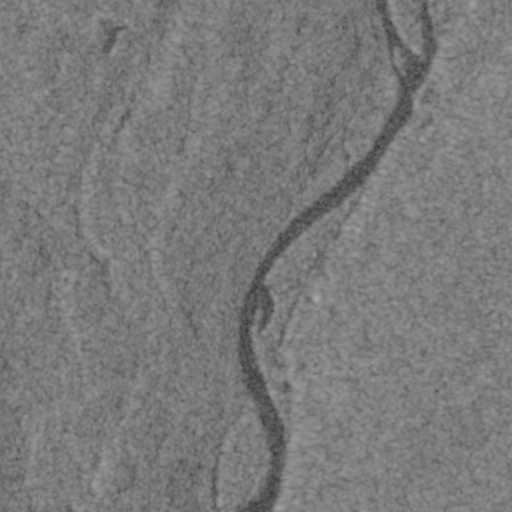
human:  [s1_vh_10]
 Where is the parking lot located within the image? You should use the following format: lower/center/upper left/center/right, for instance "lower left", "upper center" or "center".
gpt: The parking lot is located in the center of the image.
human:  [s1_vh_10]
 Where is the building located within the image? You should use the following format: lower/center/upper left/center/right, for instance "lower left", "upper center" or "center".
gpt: The building is located in the upper right of the image.
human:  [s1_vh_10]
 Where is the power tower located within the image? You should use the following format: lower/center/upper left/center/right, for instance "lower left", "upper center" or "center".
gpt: There is no power tower in the image.

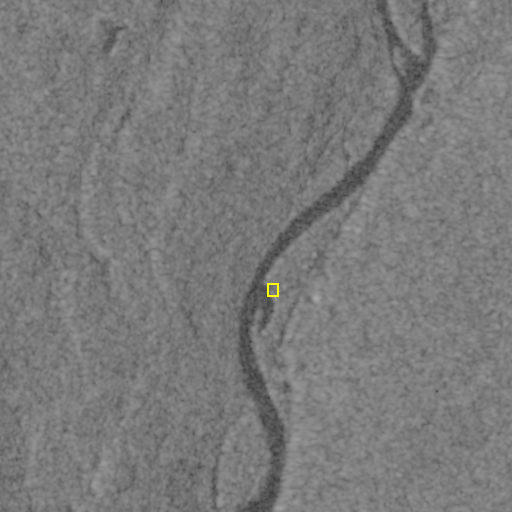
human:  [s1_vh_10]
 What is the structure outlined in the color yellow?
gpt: The structure outlined in yellow is a parking lot.
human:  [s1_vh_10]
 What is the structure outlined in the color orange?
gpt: There is no orange outline.